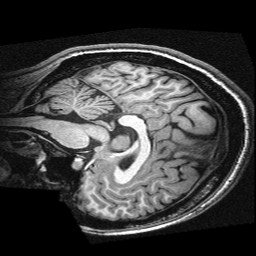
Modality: T1w
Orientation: sagittal
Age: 29
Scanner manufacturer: siemens
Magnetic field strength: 3 T
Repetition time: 2.3 s
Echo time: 0.00336 s